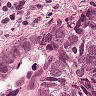
Metastatic tissue present: yes